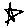
Label: star